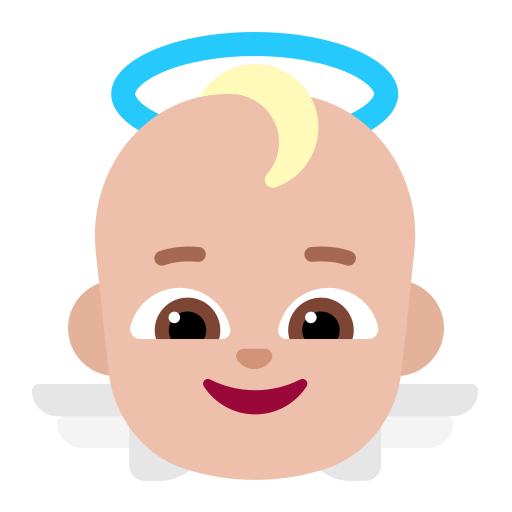
baby angel flat  light